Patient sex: M
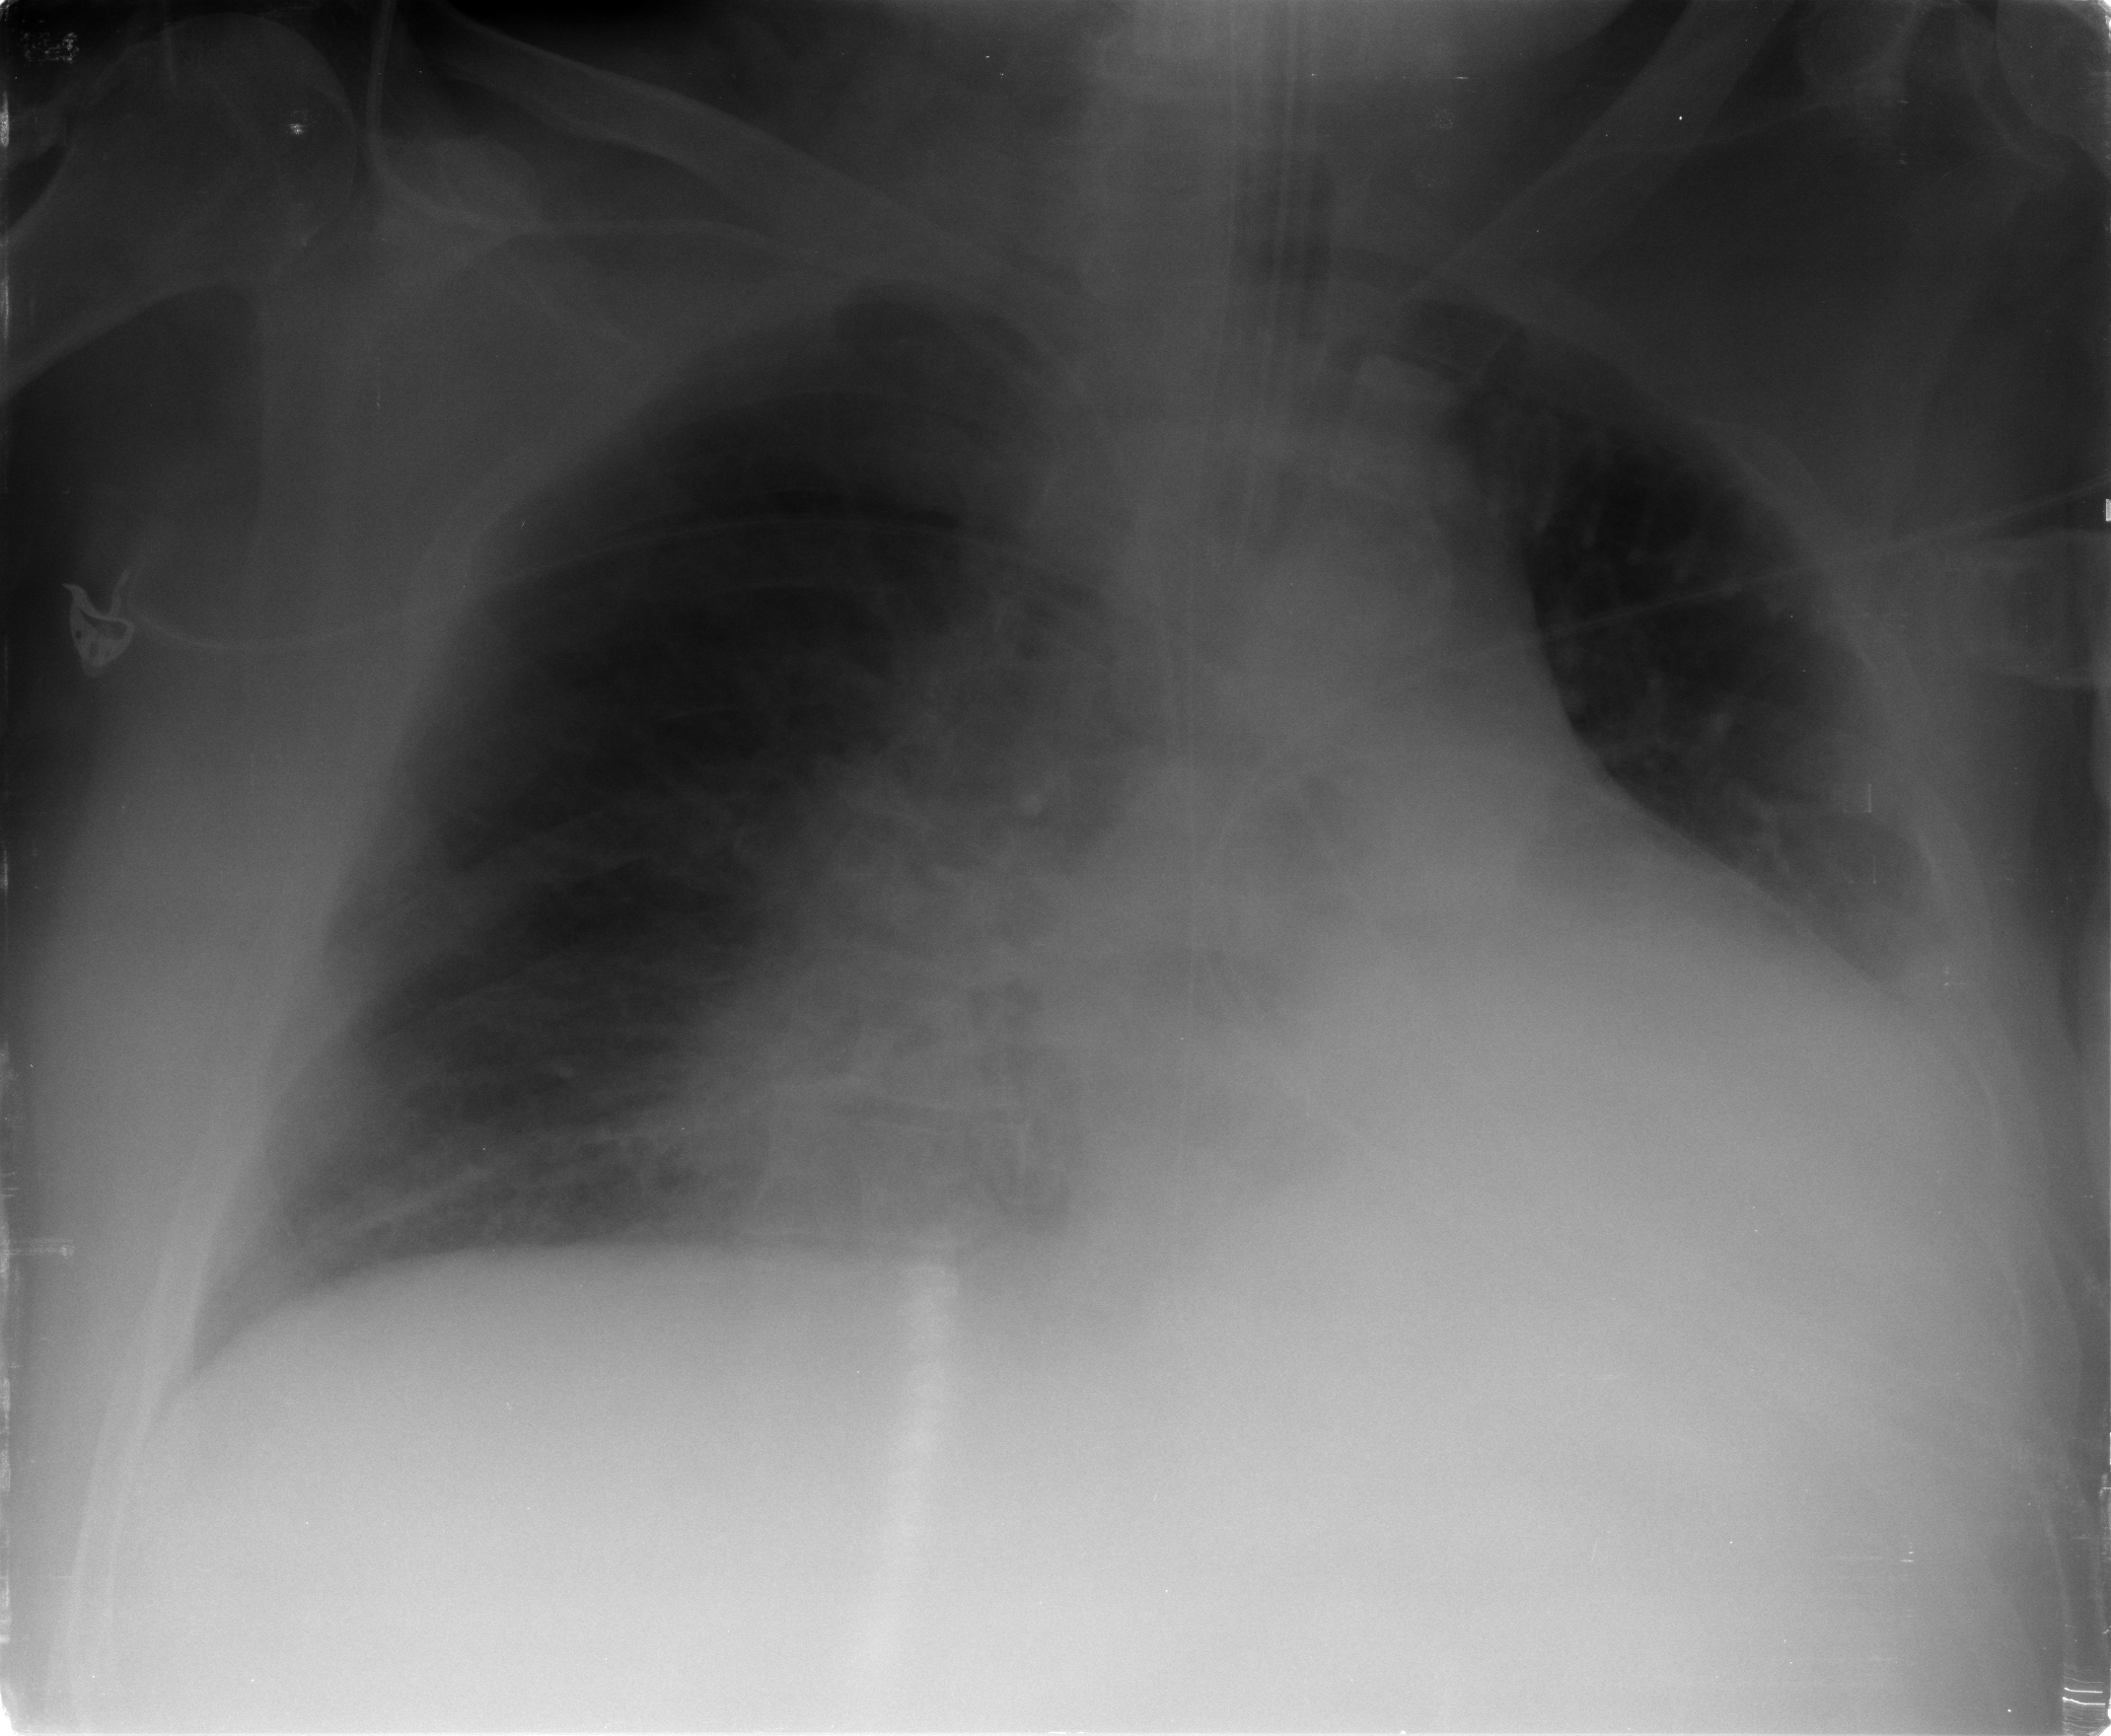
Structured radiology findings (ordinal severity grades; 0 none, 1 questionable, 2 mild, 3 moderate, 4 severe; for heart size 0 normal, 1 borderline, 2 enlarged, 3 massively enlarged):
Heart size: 2
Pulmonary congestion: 2
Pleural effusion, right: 0
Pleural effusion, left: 2
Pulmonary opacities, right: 1
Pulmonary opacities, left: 2
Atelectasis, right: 2
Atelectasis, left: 2